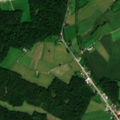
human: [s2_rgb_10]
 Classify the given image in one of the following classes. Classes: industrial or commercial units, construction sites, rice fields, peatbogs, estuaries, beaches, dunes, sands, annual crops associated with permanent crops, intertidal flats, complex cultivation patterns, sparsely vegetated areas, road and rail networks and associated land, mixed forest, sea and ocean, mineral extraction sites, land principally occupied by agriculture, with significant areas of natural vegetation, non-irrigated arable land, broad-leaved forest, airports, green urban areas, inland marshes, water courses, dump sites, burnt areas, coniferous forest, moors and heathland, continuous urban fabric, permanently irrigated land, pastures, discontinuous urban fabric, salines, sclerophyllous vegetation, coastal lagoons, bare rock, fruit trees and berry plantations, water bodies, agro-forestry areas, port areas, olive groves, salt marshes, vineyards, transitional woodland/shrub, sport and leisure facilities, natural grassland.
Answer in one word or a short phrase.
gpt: discontinuous urban fabric, non-irrigated arable land, pastures, complex cultivation patterns, broad-leaved forest